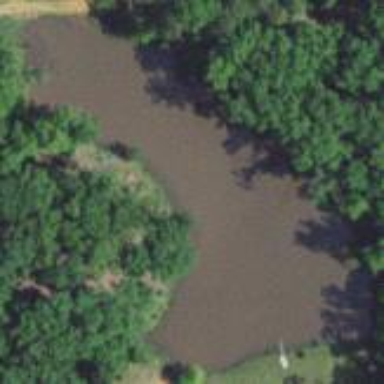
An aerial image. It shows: Serene pond surrounded by nature.